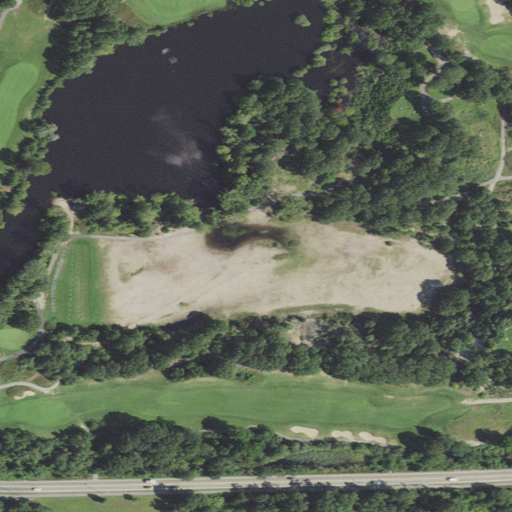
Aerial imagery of mountain in Massachusetts named Coleman Hills containing low intensity development, open development, medium intensity development, herbaceous wetlands, grassland, high intensity development, deciduous forest, and woody wetlands